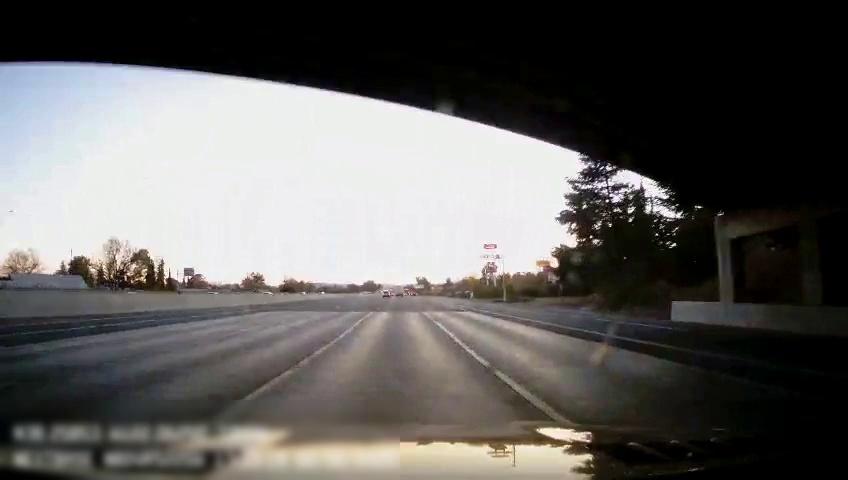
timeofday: Day
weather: Sunny
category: Drivable Space
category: Vehicles | Van
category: Vehicles | Car
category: Lanes | Current Lane
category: Lanes | Alternate Lane
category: Lanes | Alternate Lane
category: Lanes | Current Lane
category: Lanes | Alternate Lane
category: Lanes | Alternate Lane
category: Lanes | Alternate Lane